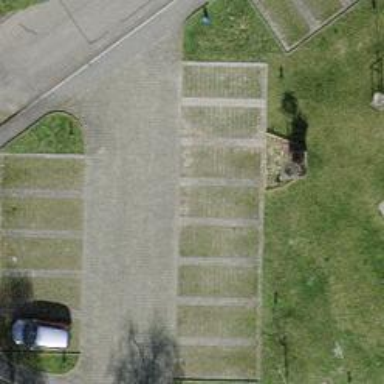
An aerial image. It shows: Parking area with surface.